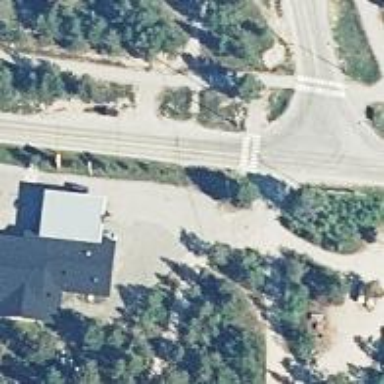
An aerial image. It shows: Asphalt path with zebra crossing.